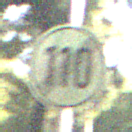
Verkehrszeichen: EndeGeschwindigkeit110
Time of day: MorningAfternoon
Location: Outdoor (Nature)
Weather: Clear
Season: NotSpecified
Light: Natural